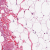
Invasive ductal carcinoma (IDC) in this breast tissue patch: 0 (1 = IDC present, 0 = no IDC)